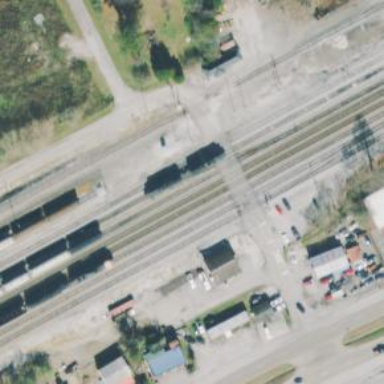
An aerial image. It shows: Railway level crossing.